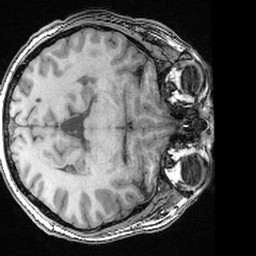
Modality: T1w
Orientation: axial
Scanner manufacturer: ge
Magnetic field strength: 3 T
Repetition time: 0.008572 s
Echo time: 0.003384 s